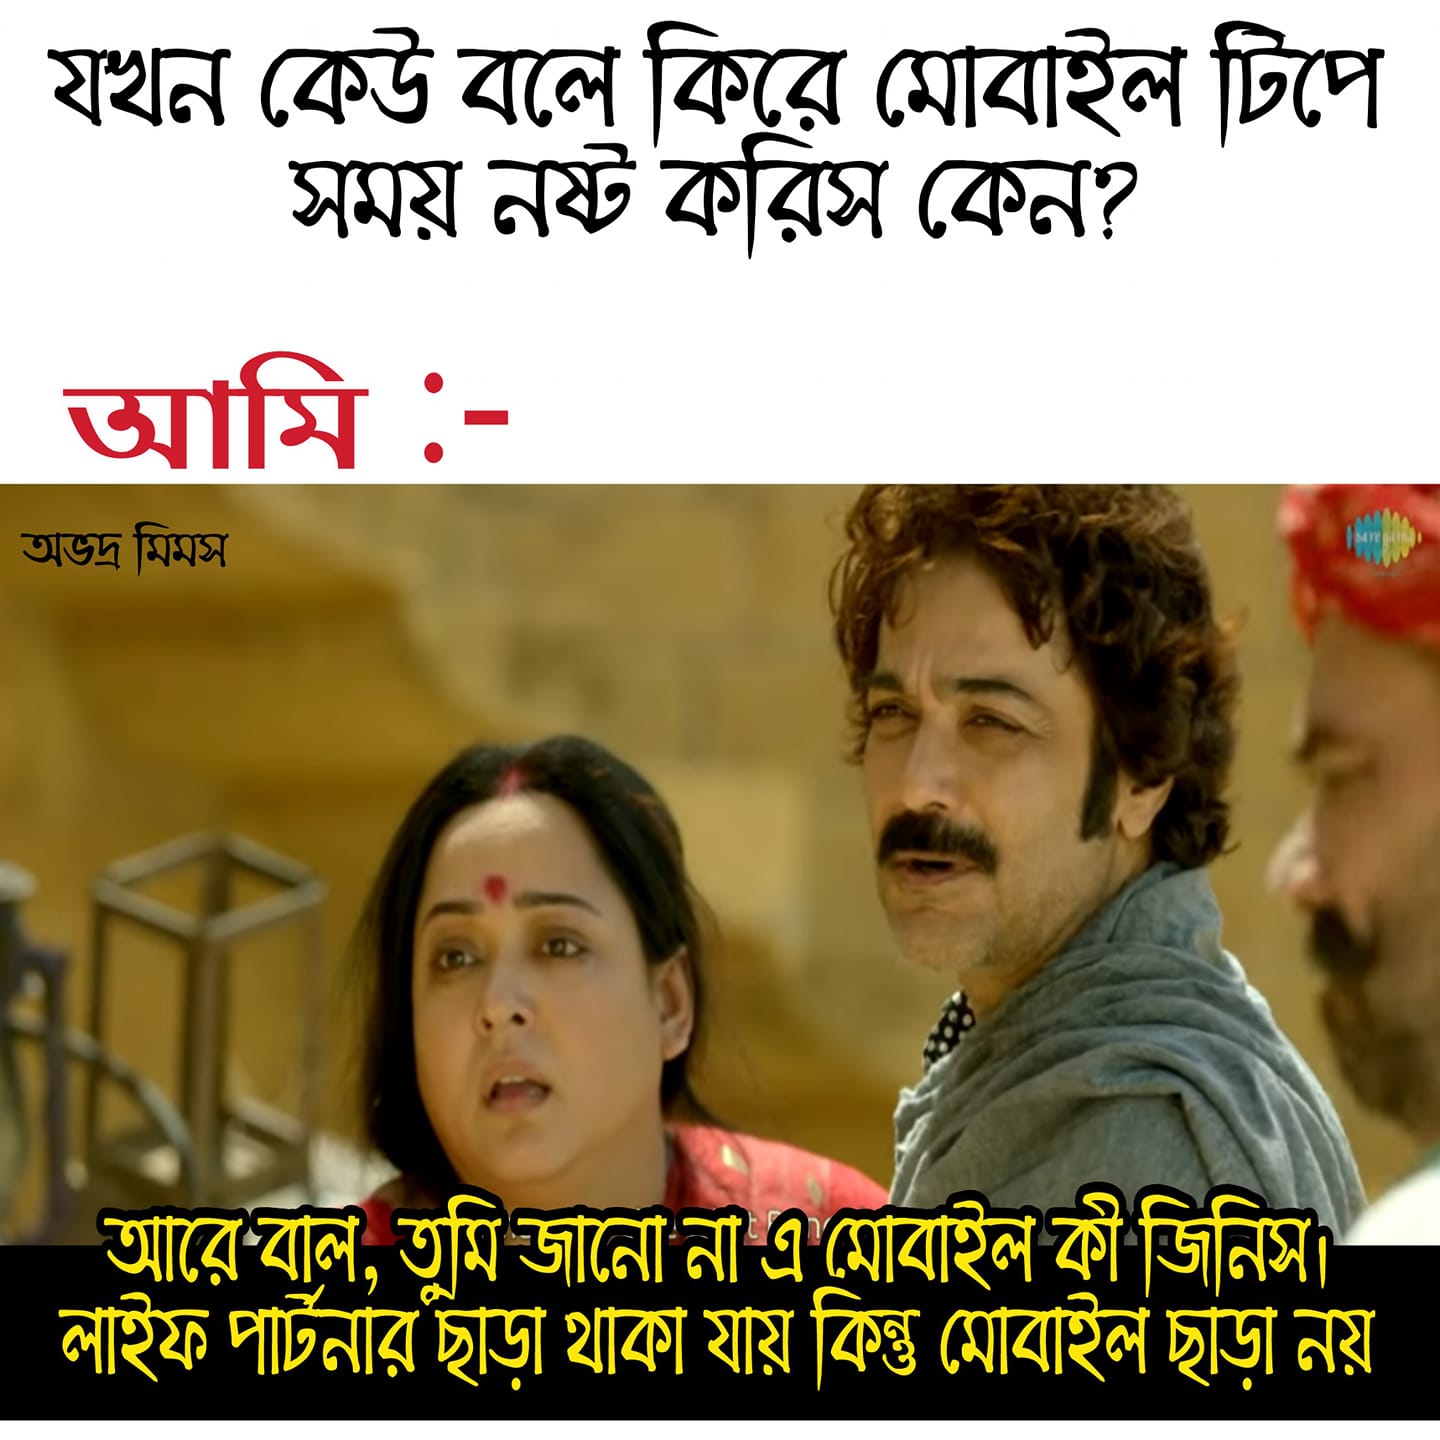
Caption: যখন কেউ বলে কিরে মোবাইল টিপে সময় নষ্ট করিস কেন ?    আমিঃ-  আরে বাল, তুমি জানো না এ মোবাইল কী জিনিস । লাইফ পার্টনার ছাড়া থাকা যায় কিন্তু মোবাইল ছাড়া নয়
Label: non-hate